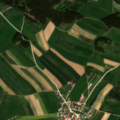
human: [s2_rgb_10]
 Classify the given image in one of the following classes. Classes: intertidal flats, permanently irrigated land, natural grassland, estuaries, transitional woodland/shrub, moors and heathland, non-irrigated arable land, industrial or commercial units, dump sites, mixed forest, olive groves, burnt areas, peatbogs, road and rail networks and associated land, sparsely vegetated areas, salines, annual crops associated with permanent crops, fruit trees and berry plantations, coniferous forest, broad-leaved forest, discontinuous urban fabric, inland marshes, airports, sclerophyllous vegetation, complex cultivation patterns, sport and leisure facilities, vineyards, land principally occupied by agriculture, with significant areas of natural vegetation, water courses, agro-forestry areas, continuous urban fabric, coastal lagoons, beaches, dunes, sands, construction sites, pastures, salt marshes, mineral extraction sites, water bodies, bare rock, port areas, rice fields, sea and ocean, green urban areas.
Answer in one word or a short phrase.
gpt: non-irrigated arable land, complex cultivation patterns, land principally occupied by agriculture, with significant areas of natural vegetation, coniferous forest